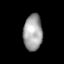
Tissue: lung
Cell type: T cells
Senescence score: 0.1085
Nuclear area (px): 671
Mean DAPI intensity: 161.437